Interaction volume radius: 5 \u00c5
Interaction volume height: 20 \u00c5
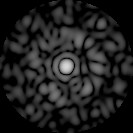
Disorder parameter: 0.8541